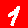
Digit: 1